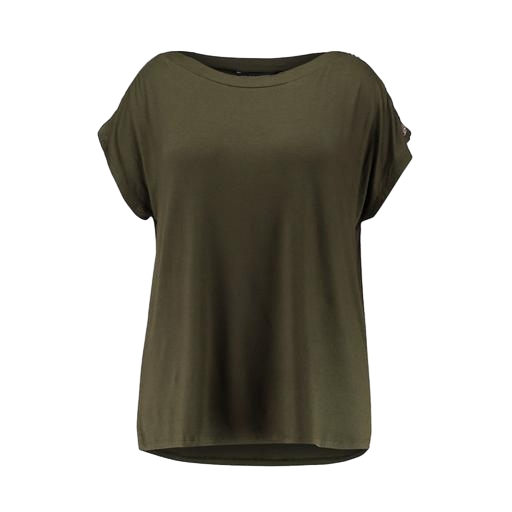
loose fit t-shirt, short-sleeve top only macy, army green t-shirt, white background